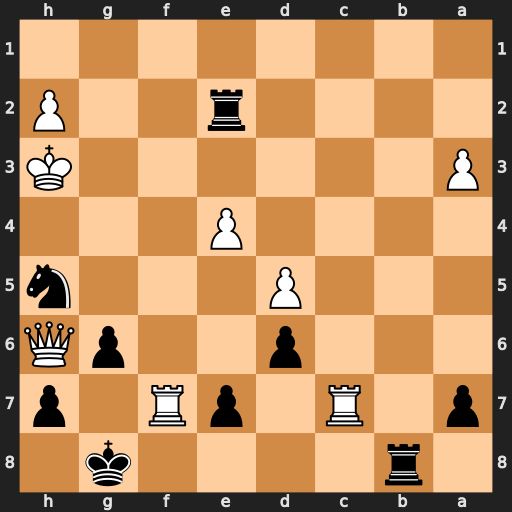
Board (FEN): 1r4k1/p1R1pR1p/3p2pQ/3P3n/4P3/P6K/4r2P/8
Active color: b
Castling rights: -
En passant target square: -
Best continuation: Rb3+ Rf3 Rxf3+